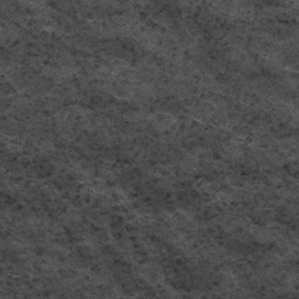
Label: frost